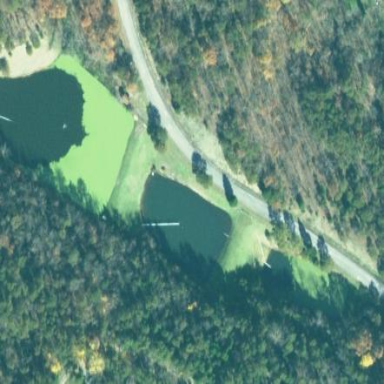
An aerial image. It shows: Pond with natural water.